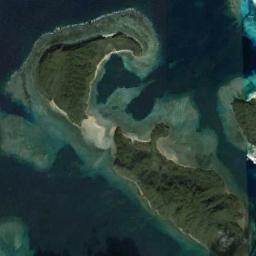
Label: island